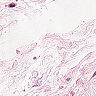
Metastatic tissue present: no